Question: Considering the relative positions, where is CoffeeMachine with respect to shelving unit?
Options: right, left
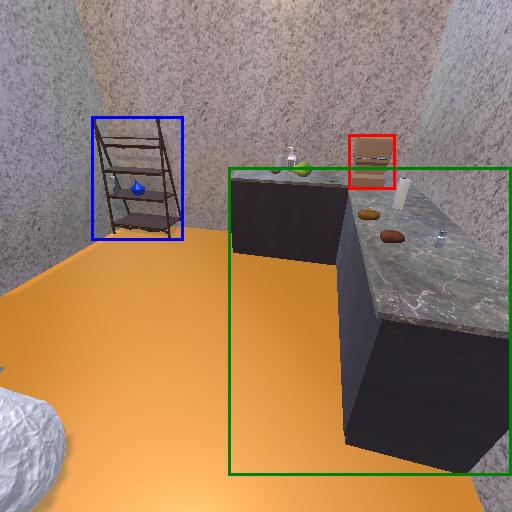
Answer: right